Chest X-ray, PA view. Patient: 24 years old, sex M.
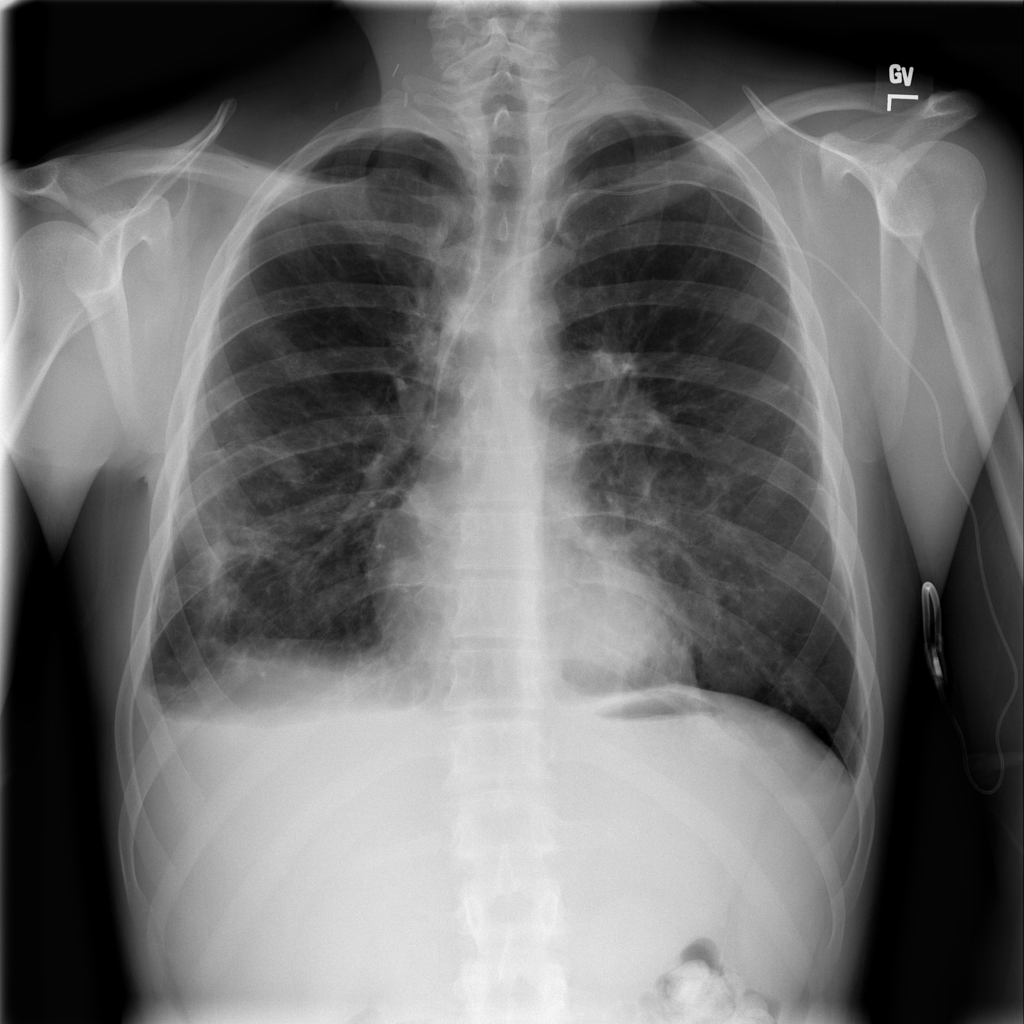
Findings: Pleural_Thickening